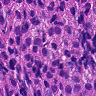
Metastatic tissue present: yes